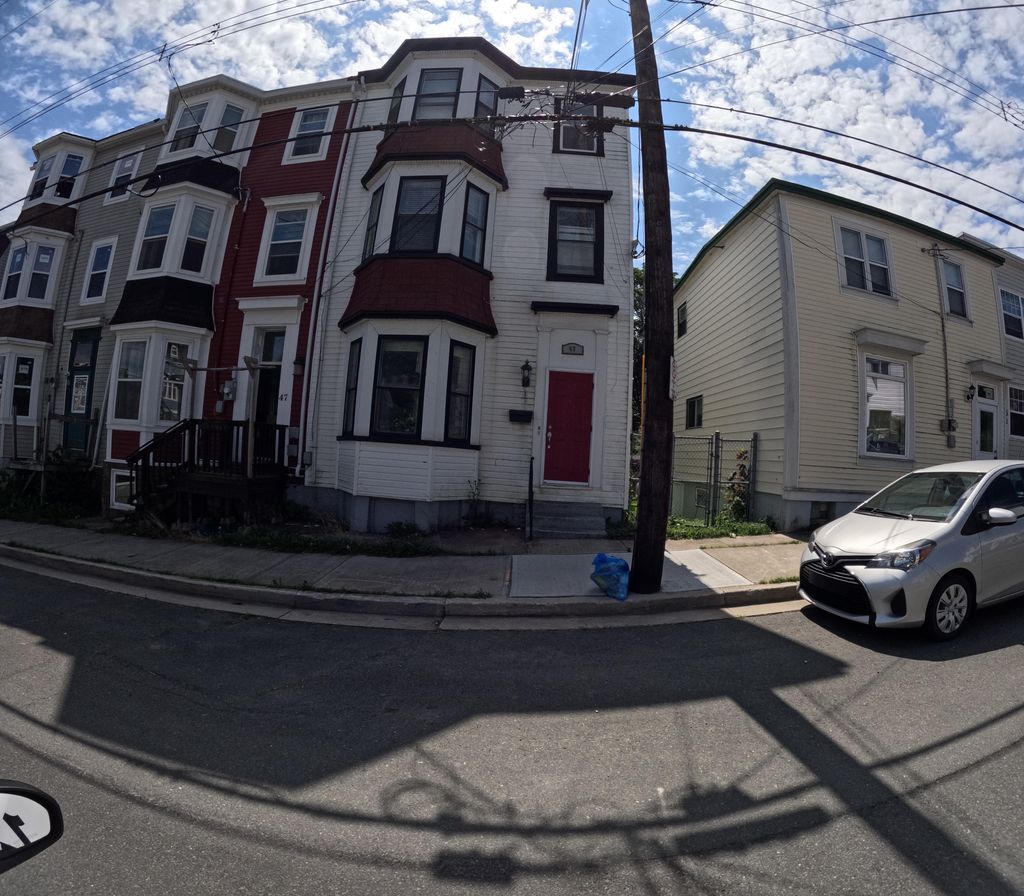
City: st_johns